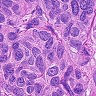
Metastatic tissue present: yes